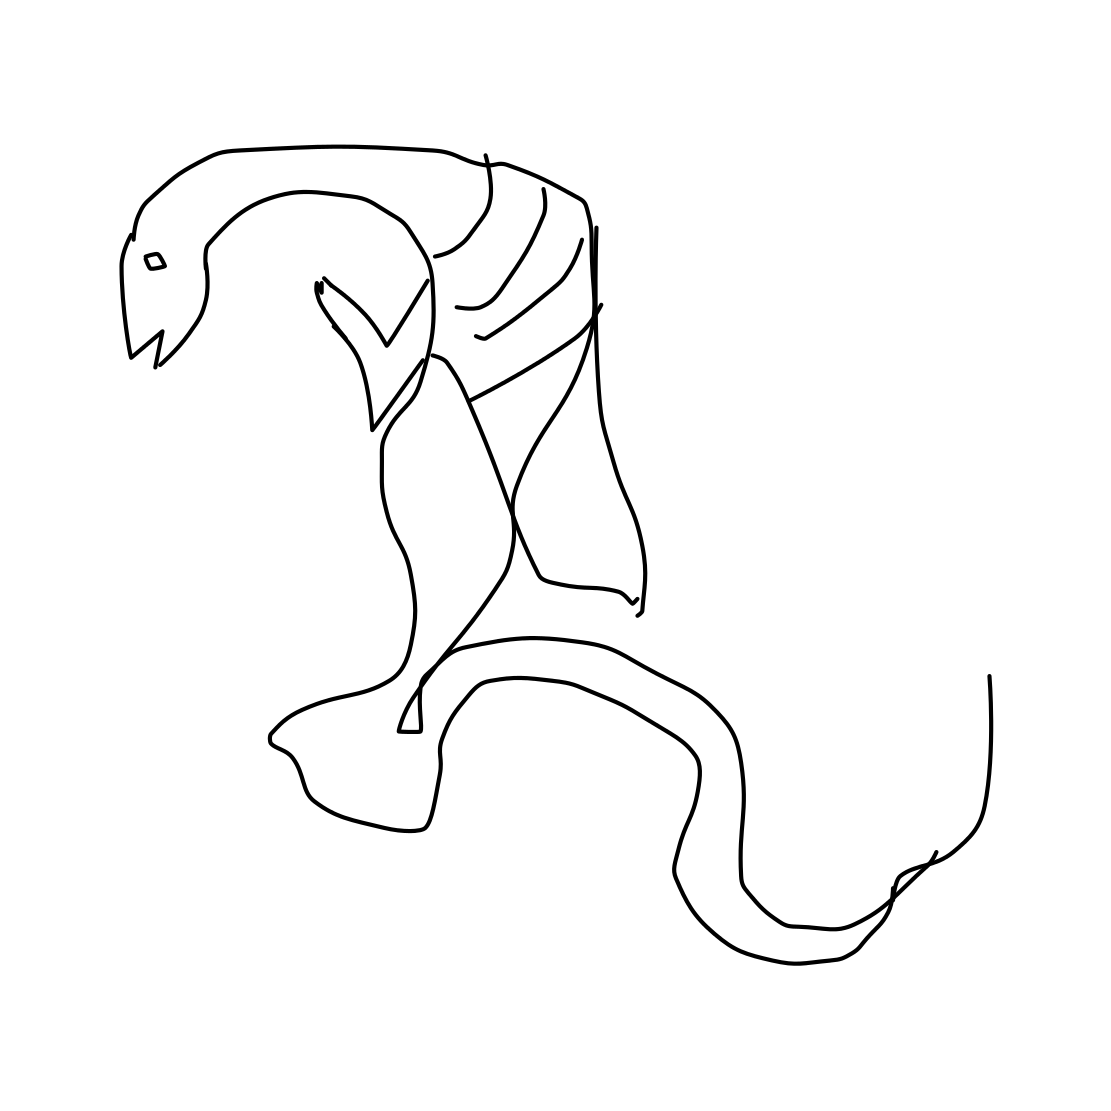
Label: dragon